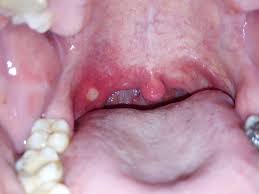
Condition: Mouth Ulcer